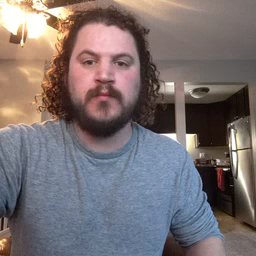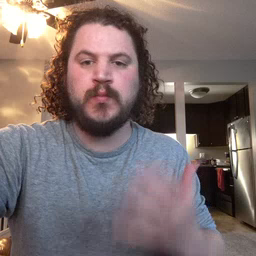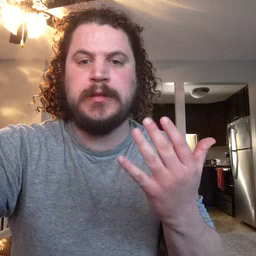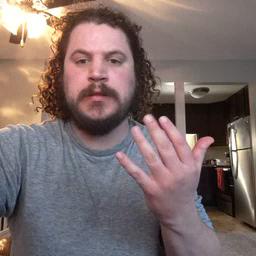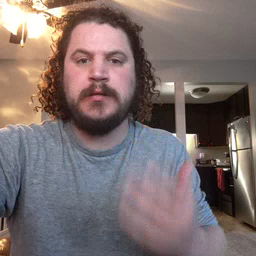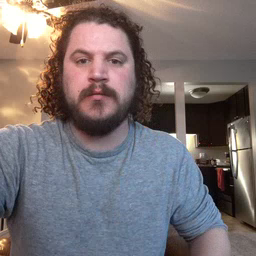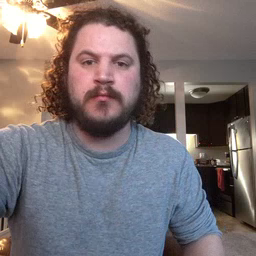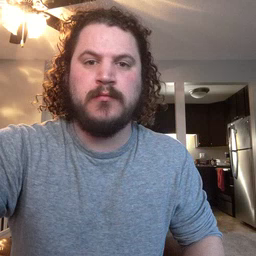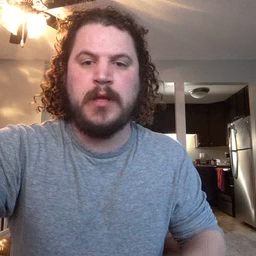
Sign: wait